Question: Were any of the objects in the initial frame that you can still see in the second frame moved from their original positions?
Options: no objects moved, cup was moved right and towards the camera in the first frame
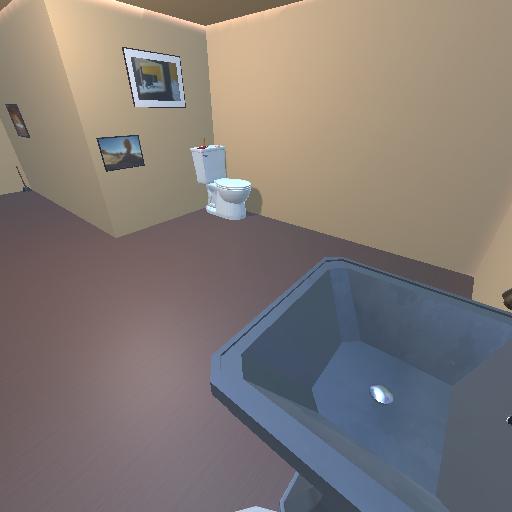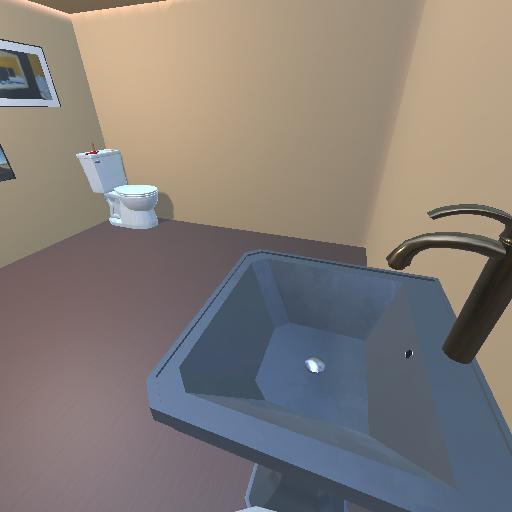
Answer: no objects moved